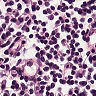
Metastatic tissue present: no